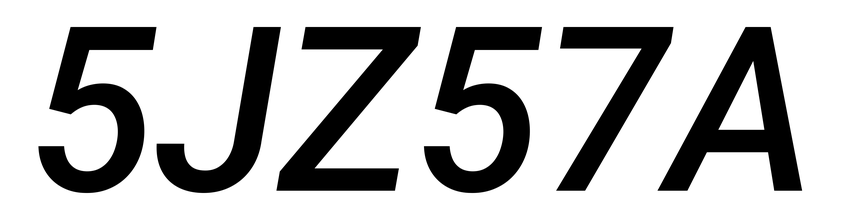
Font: Roboto-Italic_Medium_Italic